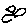
Label: bird